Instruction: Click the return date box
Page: home
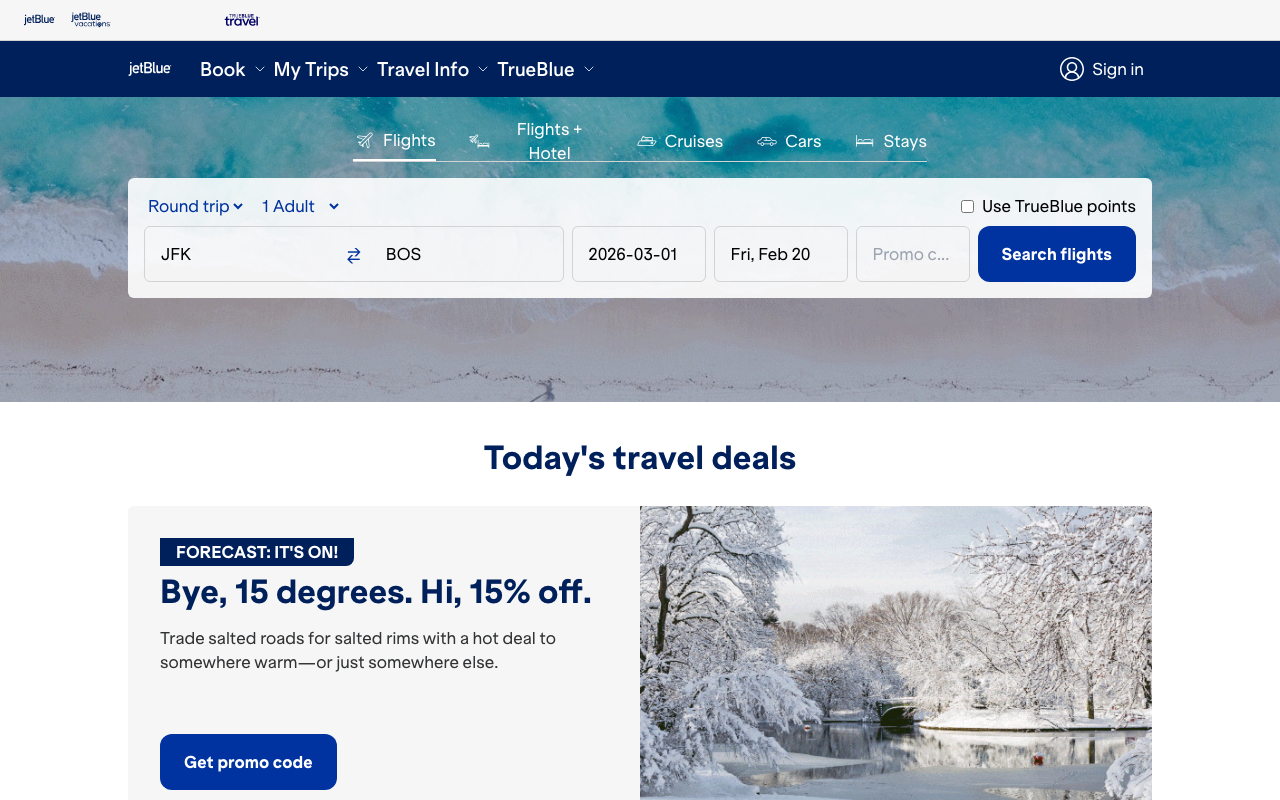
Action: click